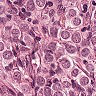
Metastatic tissue present: yes